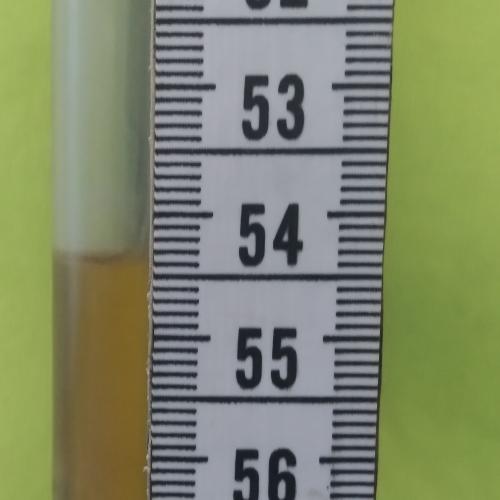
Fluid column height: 54.3 cm